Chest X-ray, AP view. Patient: 61 years old, sex M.
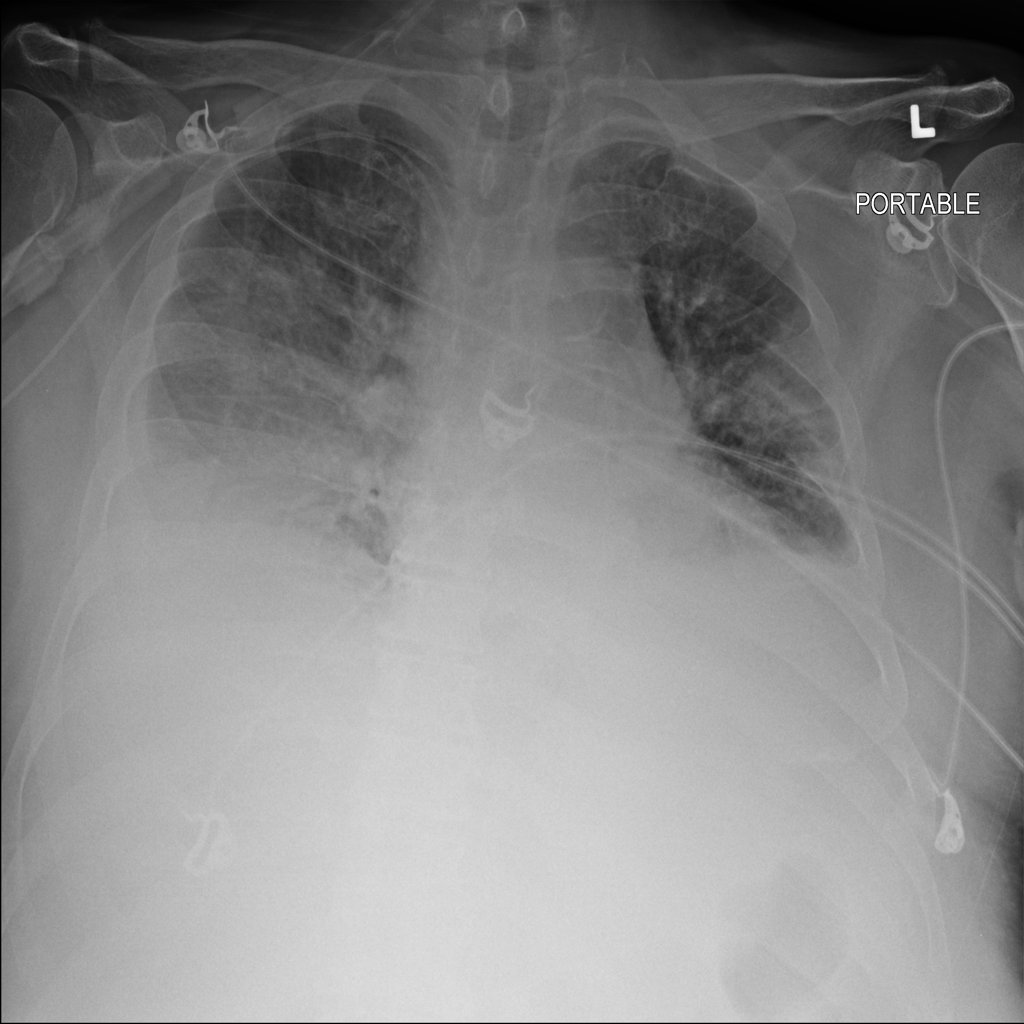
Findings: Effusion, Infiltration